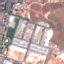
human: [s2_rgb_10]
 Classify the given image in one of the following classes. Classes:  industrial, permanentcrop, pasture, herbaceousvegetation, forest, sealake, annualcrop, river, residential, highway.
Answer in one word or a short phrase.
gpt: Industrial